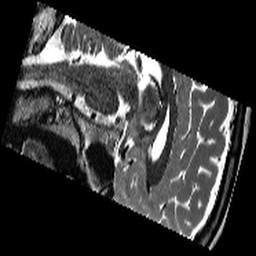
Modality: T2w
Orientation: sagittal